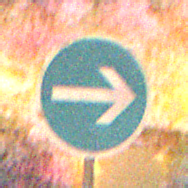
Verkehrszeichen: VorgeschriebeneFahrtrichtungHierRechts
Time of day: Night
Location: Outdoor (Nature)
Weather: Clear
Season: NotSpecified
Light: Natural